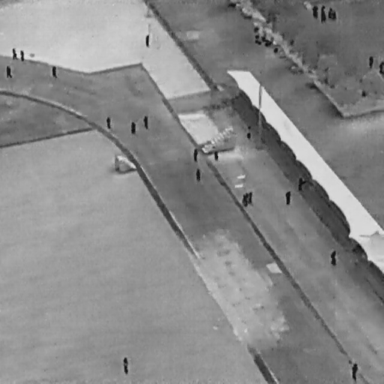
There are 21 objects shown in the infrared image, including 19 People, and two DontCares.